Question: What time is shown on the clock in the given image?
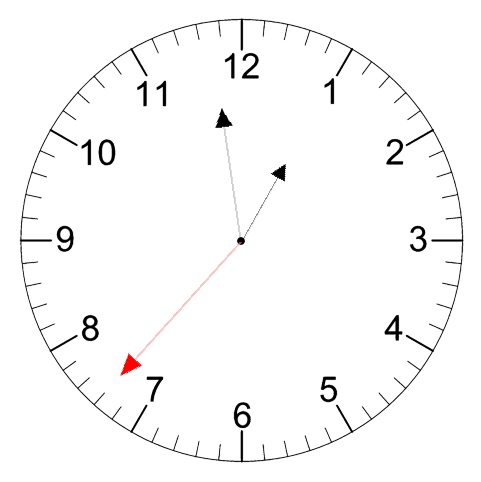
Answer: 12:58:37